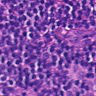
Metastatic tissue present: no